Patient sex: F
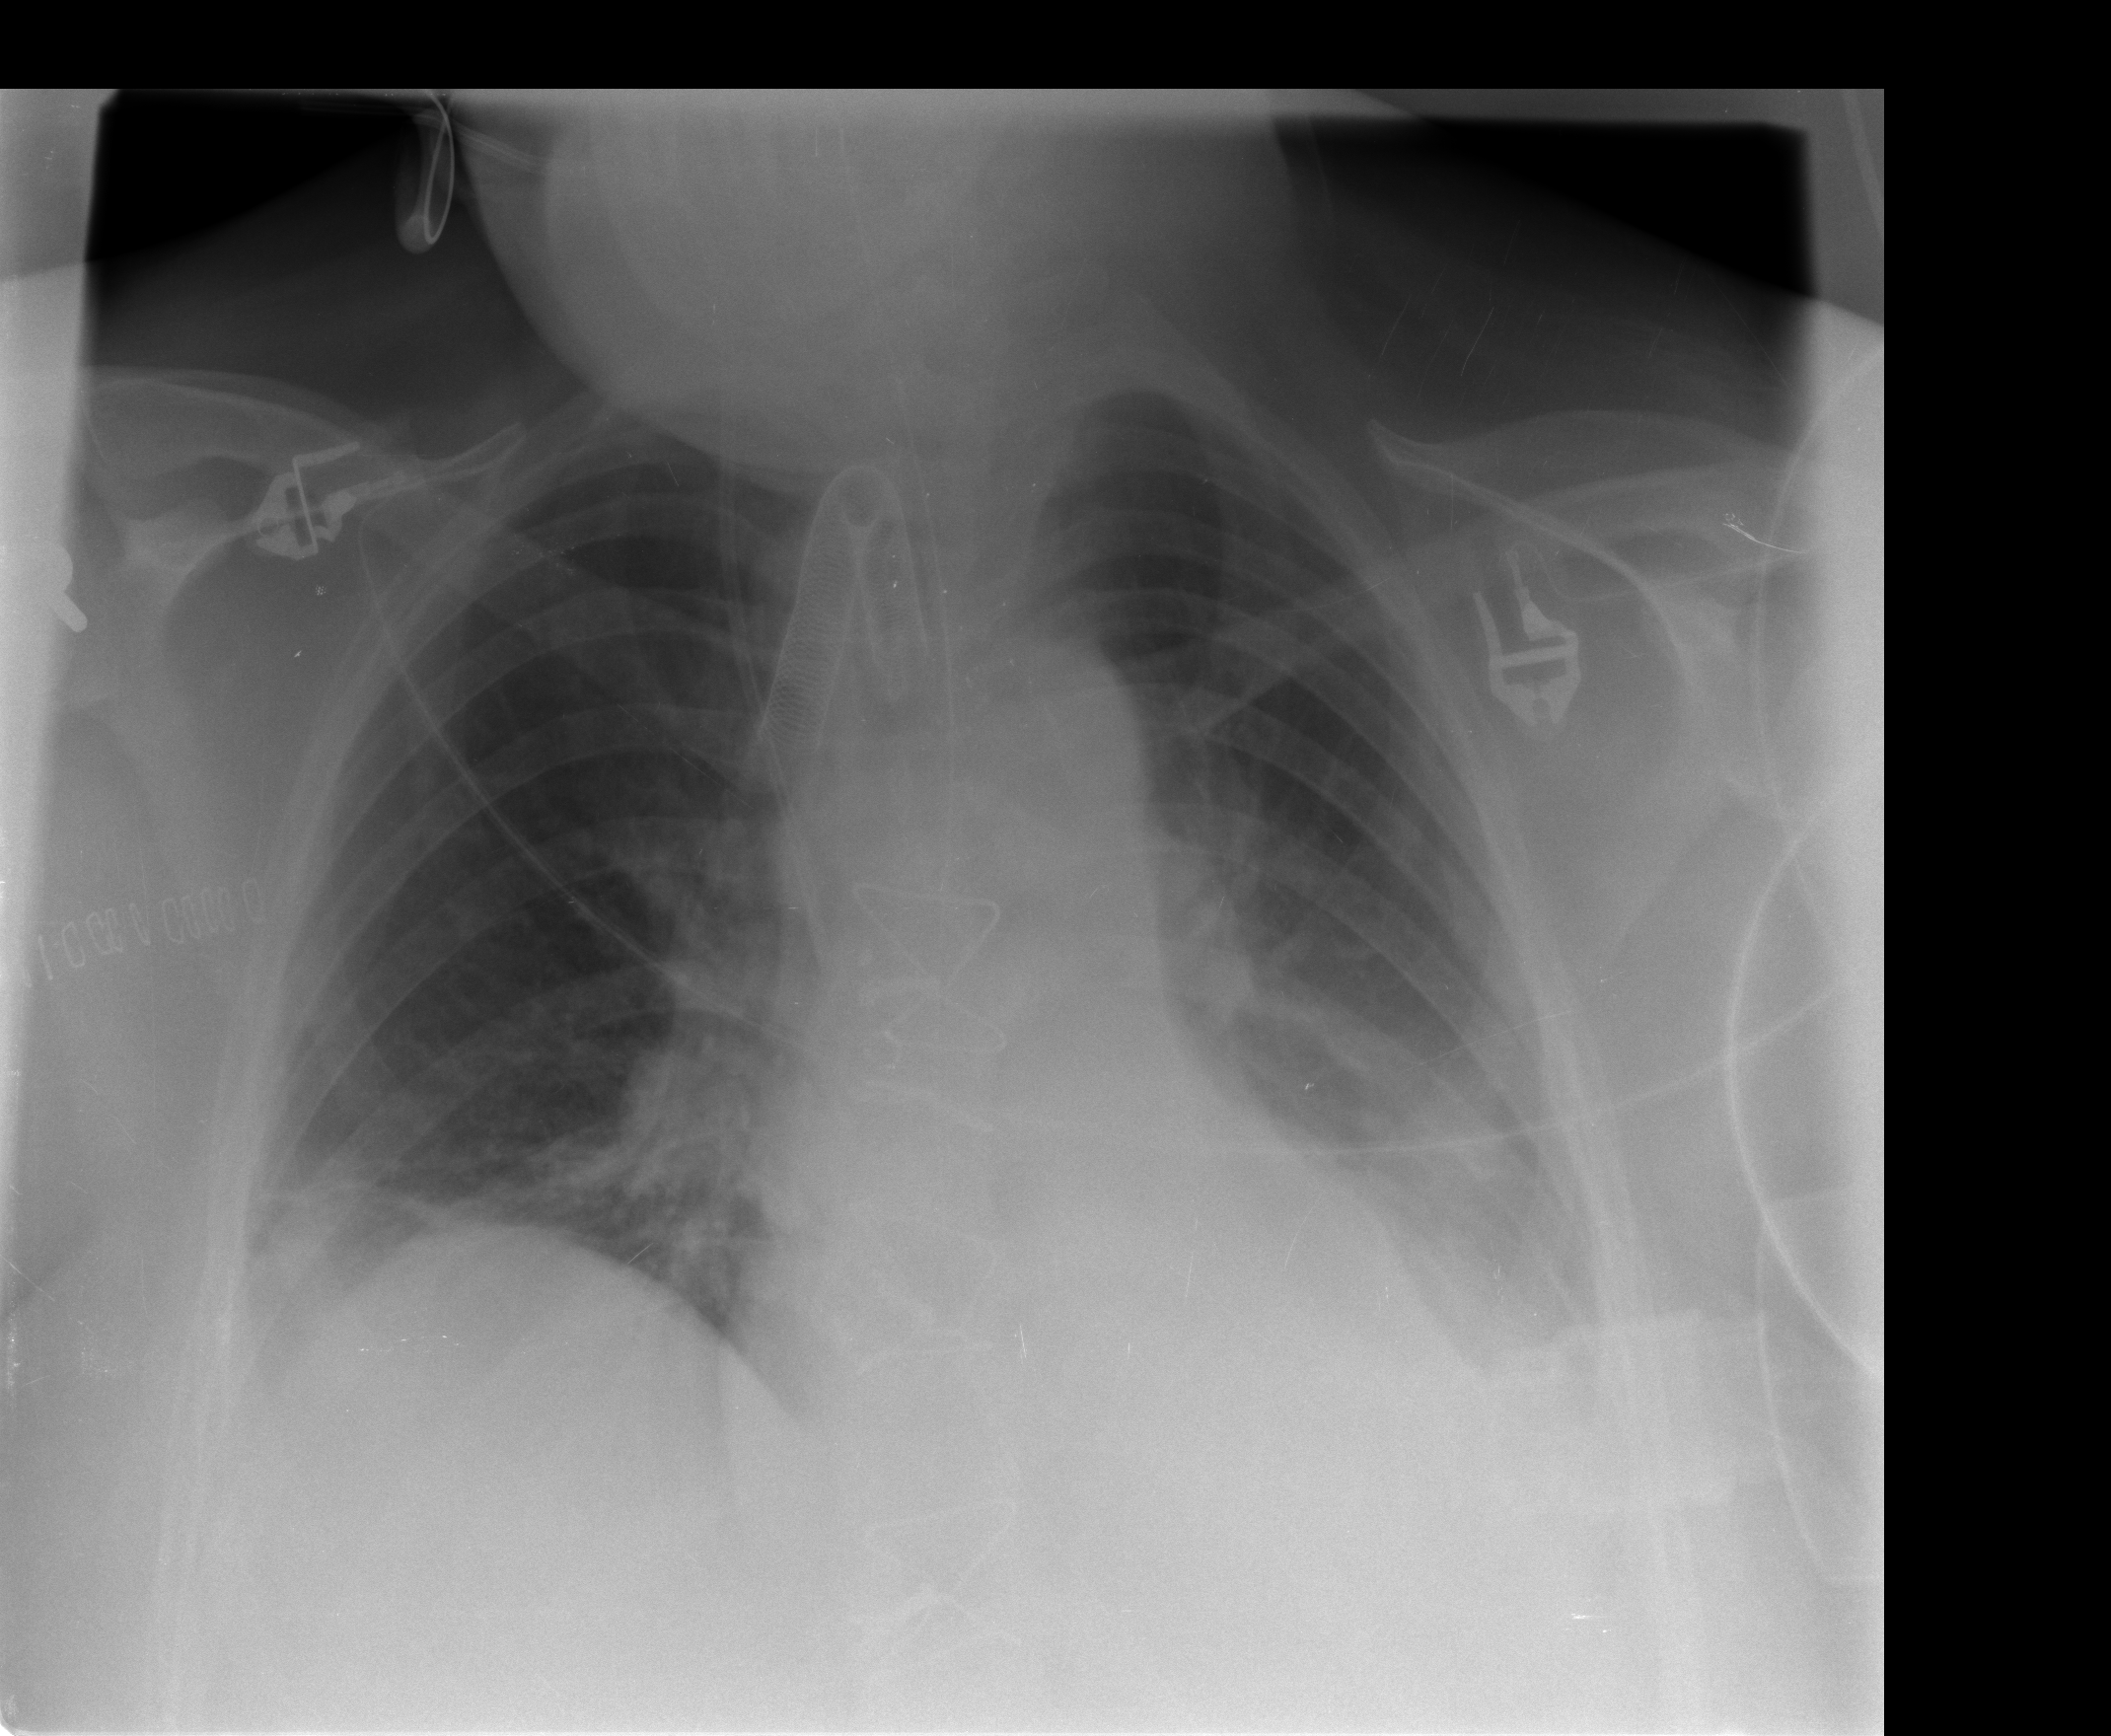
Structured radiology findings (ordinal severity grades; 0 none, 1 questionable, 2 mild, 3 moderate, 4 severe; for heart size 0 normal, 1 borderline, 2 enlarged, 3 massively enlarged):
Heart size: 2
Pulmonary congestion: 1
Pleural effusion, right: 1
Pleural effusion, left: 2
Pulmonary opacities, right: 0
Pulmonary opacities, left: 0
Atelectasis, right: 2
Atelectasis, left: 2